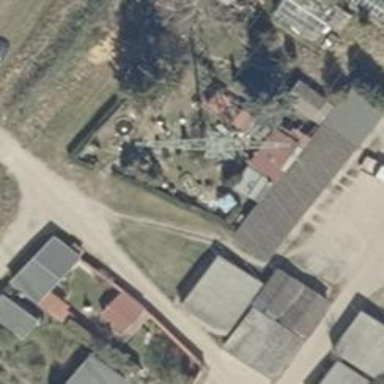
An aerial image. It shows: Group of garages.